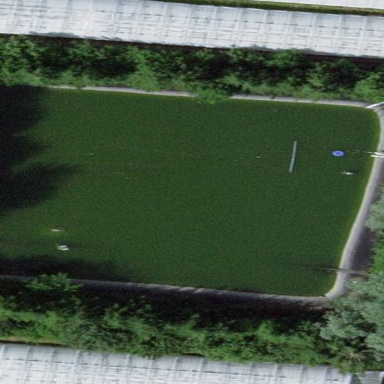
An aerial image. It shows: Man-made pond.